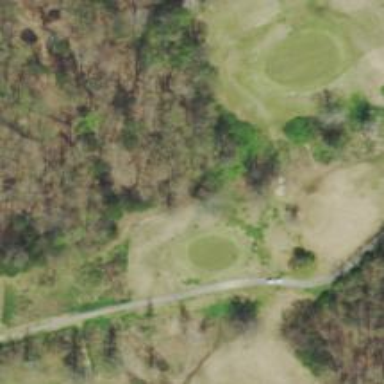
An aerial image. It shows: Golf hole.